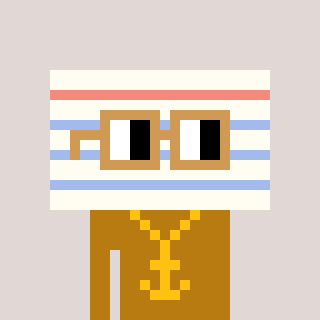
a pixel art character with square brown glasses, a empty notebook page-shaped head and a gold-colored body on a warm background